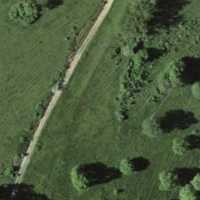
EUNIS habitat code: 25
Species observed at this site:
Corvus corone
Turdus philomelos
Dendrocopos major
Turdus viscivorus
Aegithalos caudatus
Buteo buteo
Sylvia atricapilla
Spinus spinus
Phylloscopus collybita
Erithacus rubecula
Phoenicurus ochruros
Sitta europaea
Garrulus glandarius
Picus viridis
Corvus corax
Ficedula hypoleuca
Periparus ater
Cyanistes caeruleus
Fringilla coelebs
Primula veris
Chorthippus biguttulus
Columba palumbus
Turdus merula
Parus major
Hirundo rustica
Milvus milvus
Motacilla alba
Thymelicus sylvestris
Delichon urbicum